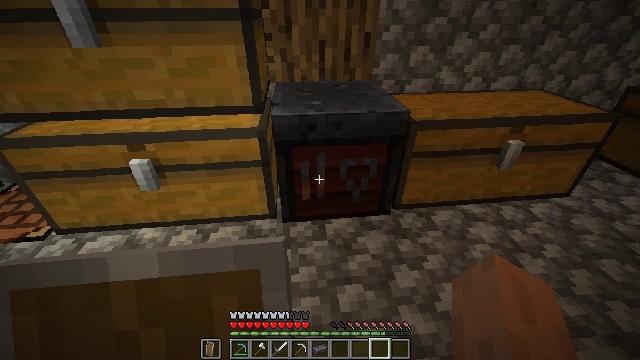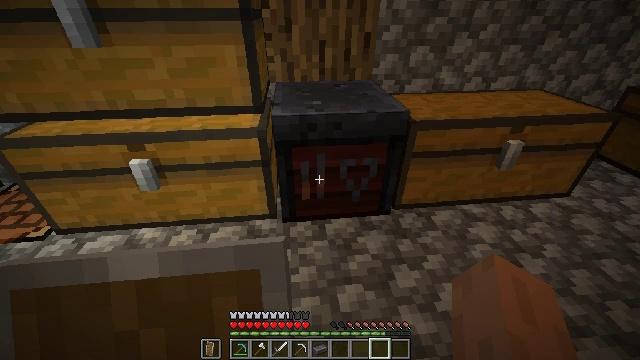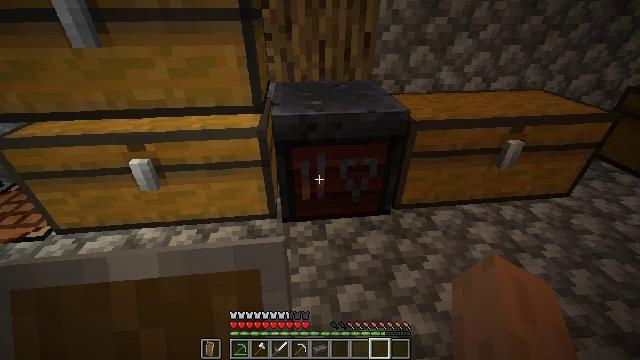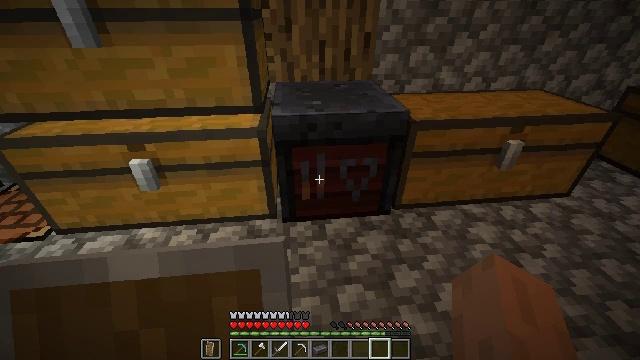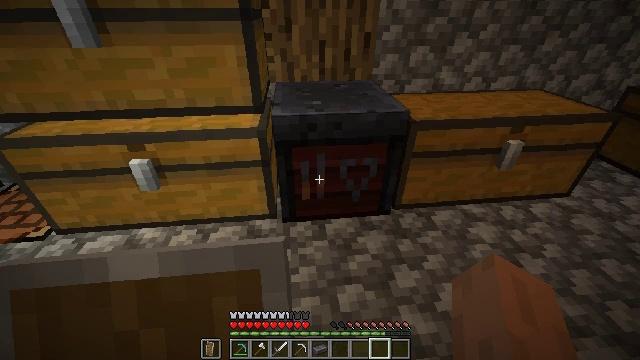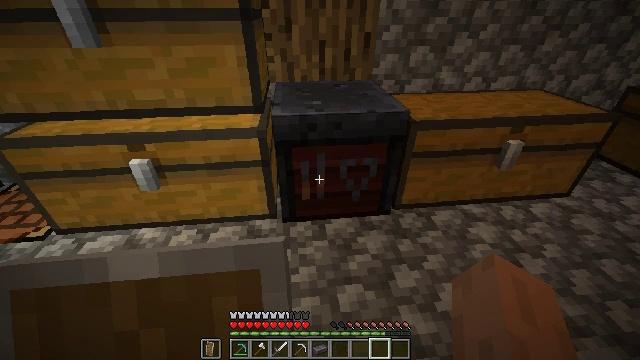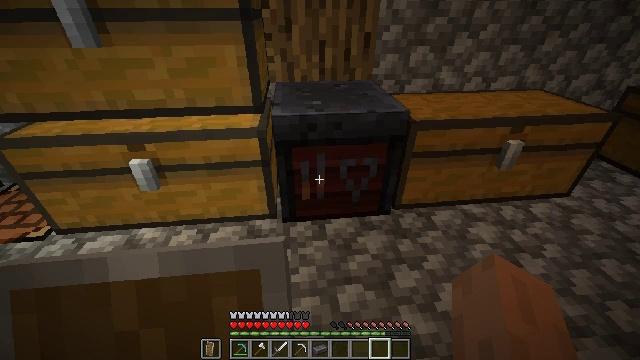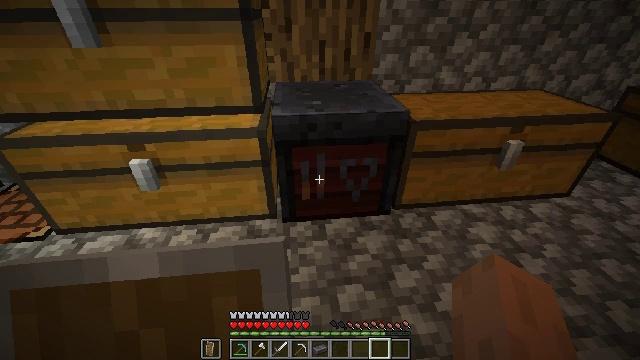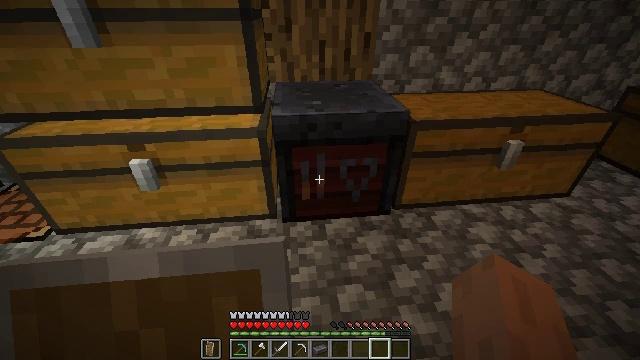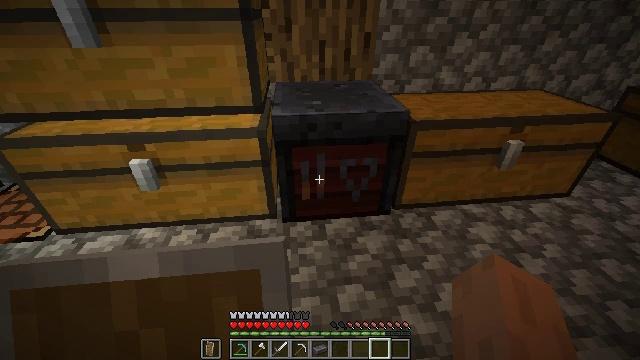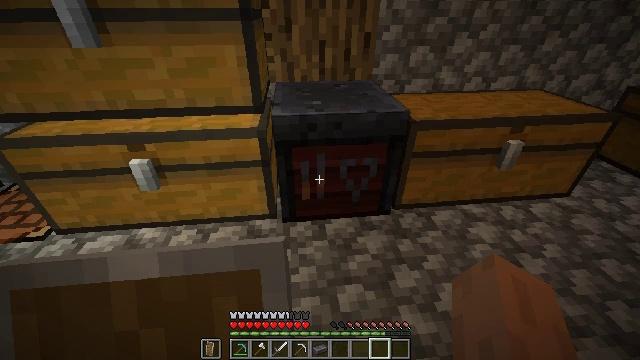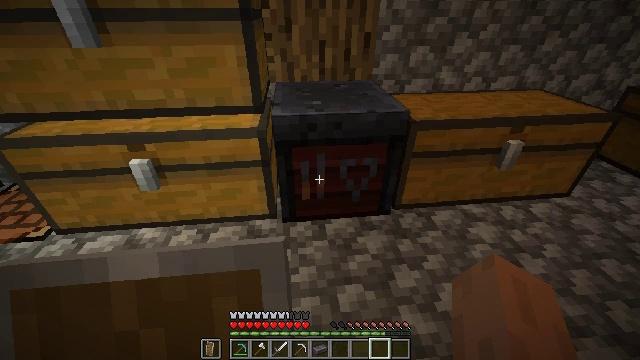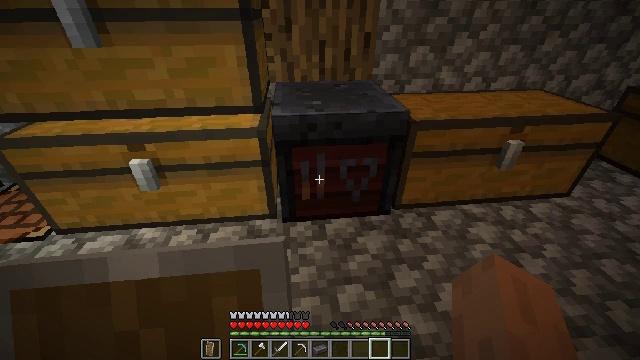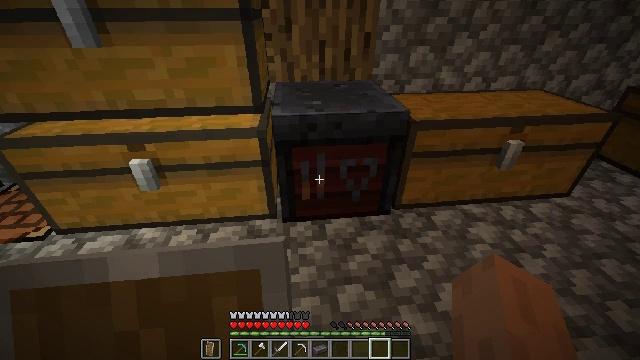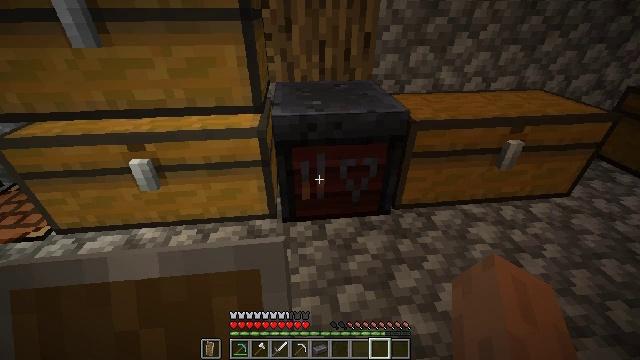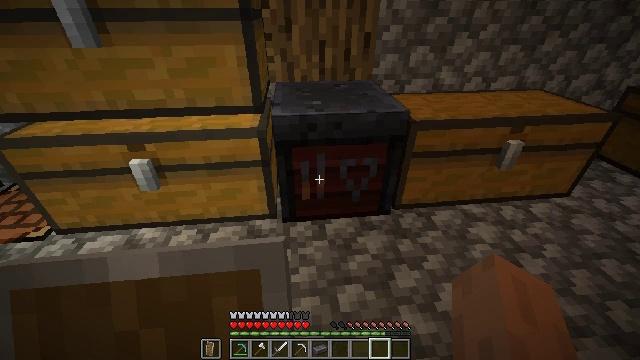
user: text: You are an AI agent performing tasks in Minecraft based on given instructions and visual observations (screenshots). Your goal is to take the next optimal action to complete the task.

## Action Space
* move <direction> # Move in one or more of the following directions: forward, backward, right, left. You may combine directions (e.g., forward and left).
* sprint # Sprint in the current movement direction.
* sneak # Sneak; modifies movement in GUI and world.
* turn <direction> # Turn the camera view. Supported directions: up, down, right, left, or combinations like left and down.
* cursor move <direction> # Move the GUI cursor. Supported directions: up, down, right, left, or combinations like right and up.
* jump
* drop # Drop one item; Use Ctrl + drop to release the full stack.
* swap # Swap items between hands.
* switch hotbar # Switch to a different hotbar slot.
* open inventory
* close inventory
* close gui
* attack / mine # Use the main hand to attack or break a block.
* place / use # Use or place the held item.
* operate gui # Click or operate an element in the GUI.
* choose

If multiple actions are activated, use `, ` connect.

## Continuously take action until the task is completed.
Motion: motion action
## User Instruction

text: craft item netherite pickaxe
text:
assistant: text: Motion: no_op
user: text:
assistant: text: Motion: no_op
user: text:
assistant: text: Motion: no_op
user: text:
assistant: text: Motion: no_op
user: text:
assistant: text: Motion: no_op
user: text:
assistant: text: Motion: no_op
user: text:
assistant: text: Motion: no_op
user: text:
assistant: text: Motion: no_op
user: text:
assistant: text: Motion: no_op
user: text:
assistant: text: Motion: no_op
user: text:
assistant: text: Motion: no_op
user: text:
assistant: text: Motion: no_op
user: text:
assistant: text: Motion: no_op
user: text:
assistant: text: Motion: no_op
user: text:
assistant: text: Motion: no_op
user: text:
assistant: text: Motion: no_op
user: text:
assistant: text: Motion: no_op
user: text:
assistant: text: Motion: no_op
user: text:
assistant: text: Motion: no_op
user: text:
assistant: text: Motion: no_op
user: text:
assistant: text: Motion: no_op
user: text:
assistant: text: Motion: no_op
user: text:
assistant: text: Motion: no_op
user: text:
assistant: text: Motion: no_op
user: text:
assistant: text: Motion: no_op
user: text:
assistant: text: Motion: no_op
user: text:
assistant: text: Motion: no_op
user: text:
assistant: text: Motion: no_op
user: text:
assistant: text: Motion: no_op
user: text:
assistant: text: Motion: no_op